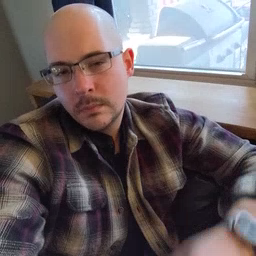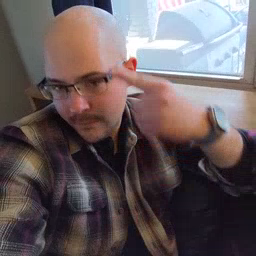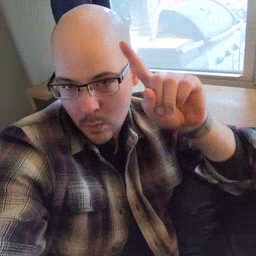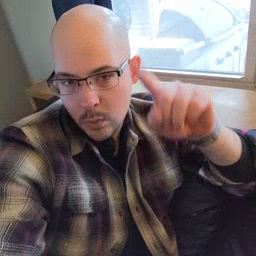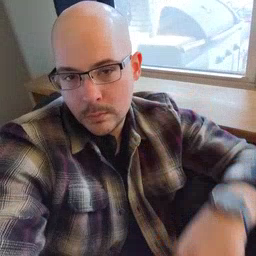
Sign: for